Question: I have a 'JTable' with contact names in. On selecting a row from this table a second table is filled with that person's primary phone number and email address. At the moment I am using a custom 'MouseListener' to check when people are clicking on a row in the first table, but I also want them to be able to scroll through the list with their keyboard.
I have used 'ListSelectionListener' on 'JList's in the past and vaguely remember someone saying that 'ListSelectionListener' could be used on a JTable, but have been unable to find anywhere explaining how.
So, my question is.. Can 'ListSelectionListener' (or similar) be used on a 'JTable'? If so, how?
Image below - The image's Table is blurred so it probably doesn't help much;

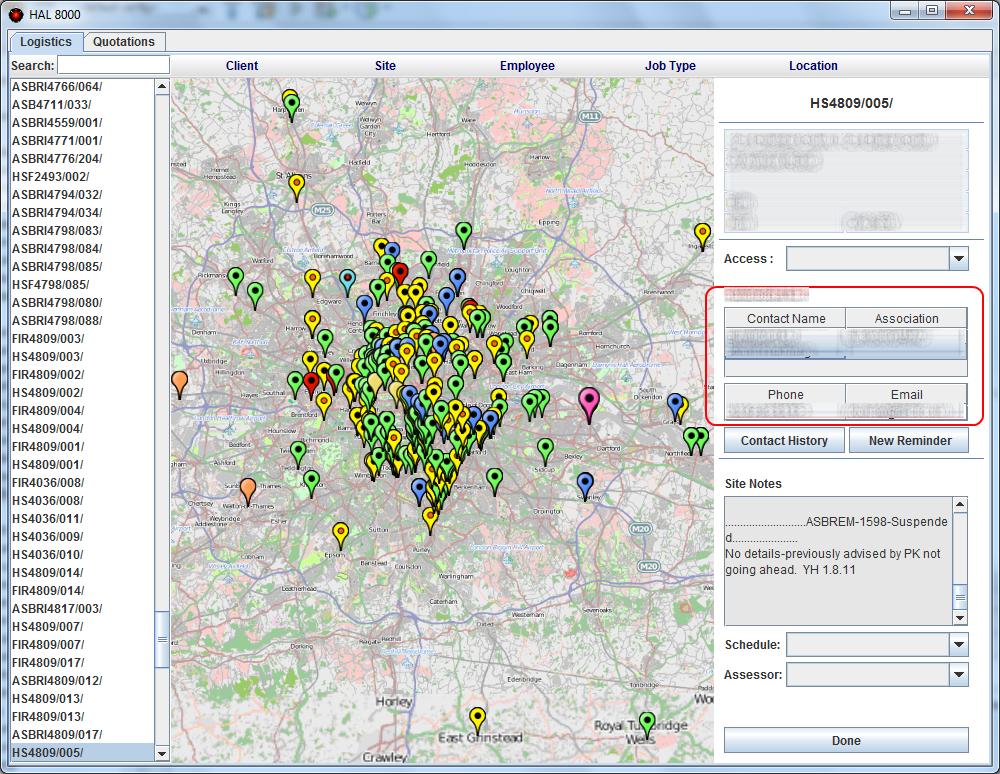
Answer: A JTable works like a JList because it also has a ListSelectionModel. So you would just use:
'''
table.getSelectionModel().addListSelectionListener(...);
'''